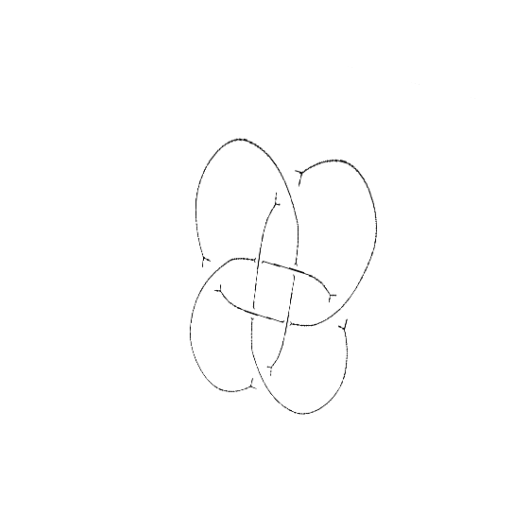
Crossing number: 8